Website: apple
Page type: billing-address
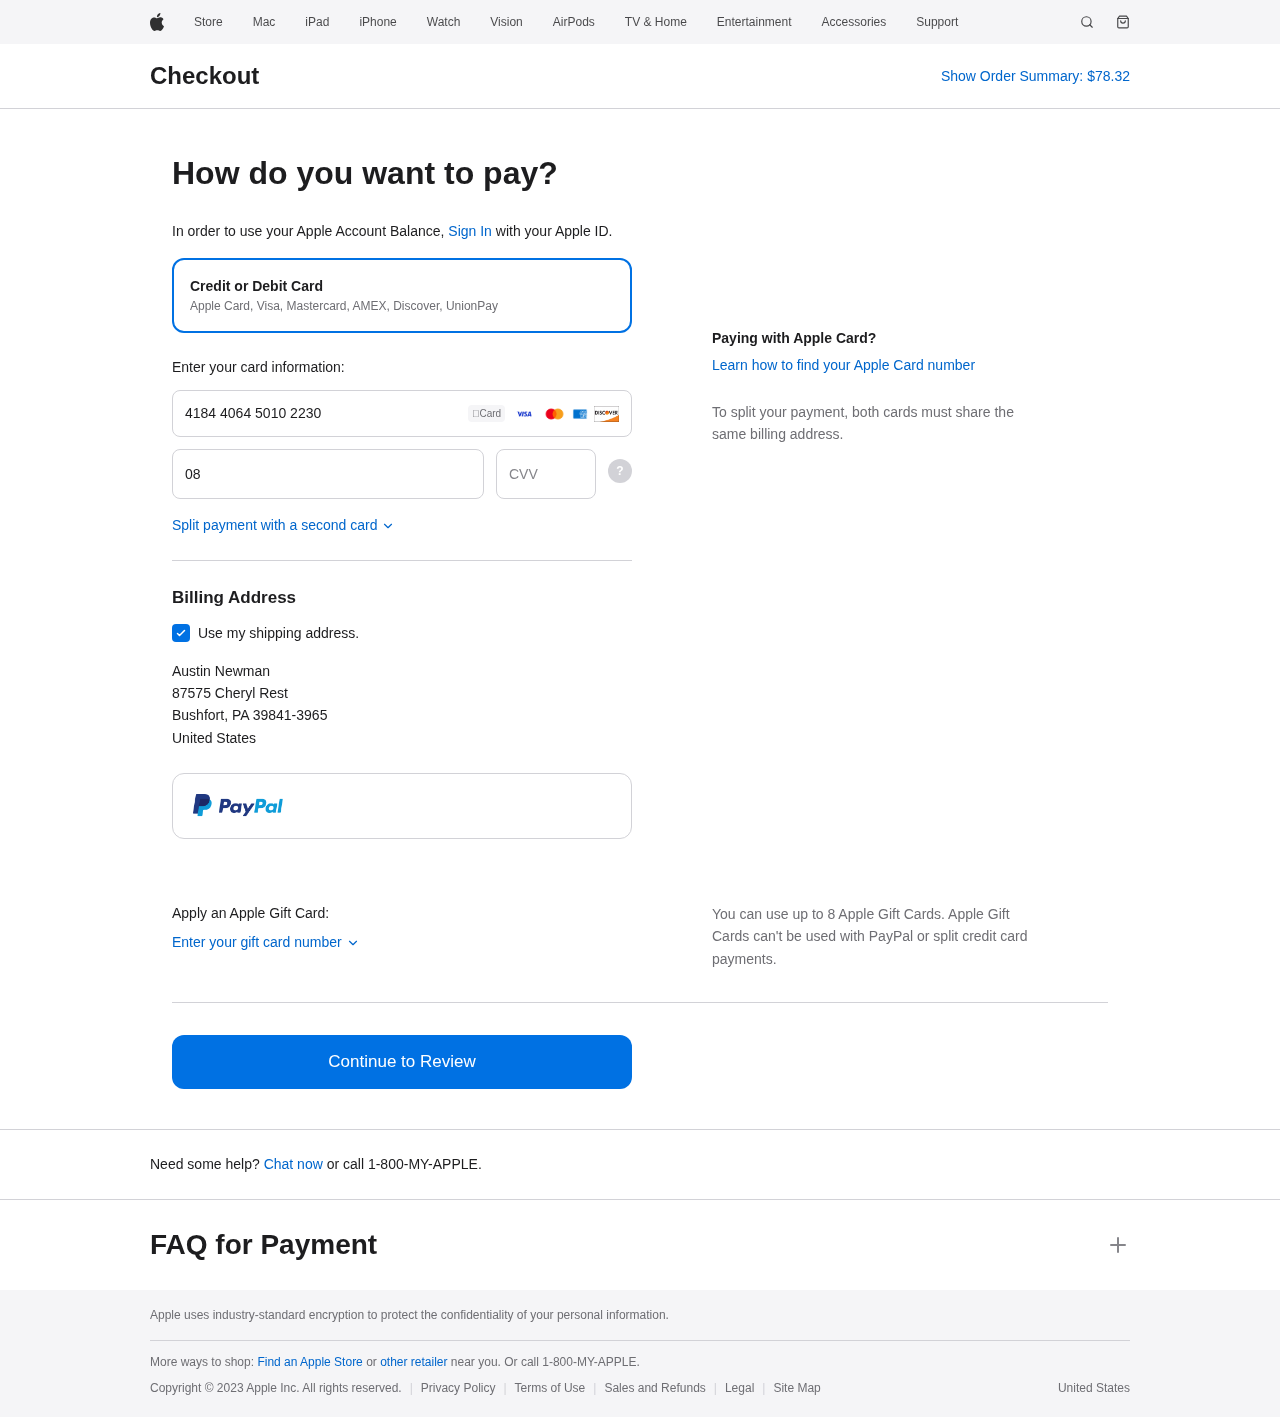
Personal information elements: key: PII_CARD_CVV
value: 501
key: PII_CARD_EXPIRY
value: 08/30
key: PII_CARD_NUMBER
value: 4184 4064 5010 2230
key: PII_CITY
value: Bushfort
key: PII_COUNTRY
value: United States
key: PII_FULLNAME
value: Austin Newman
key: PII_POSTCODE_FULL
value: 39841-3965
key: PII_STATE_ABBR
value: PA
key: PII_STREET
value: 87575 Cheryl Rest
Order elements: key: ORDER_TOTAL
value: $78.32